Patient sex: M
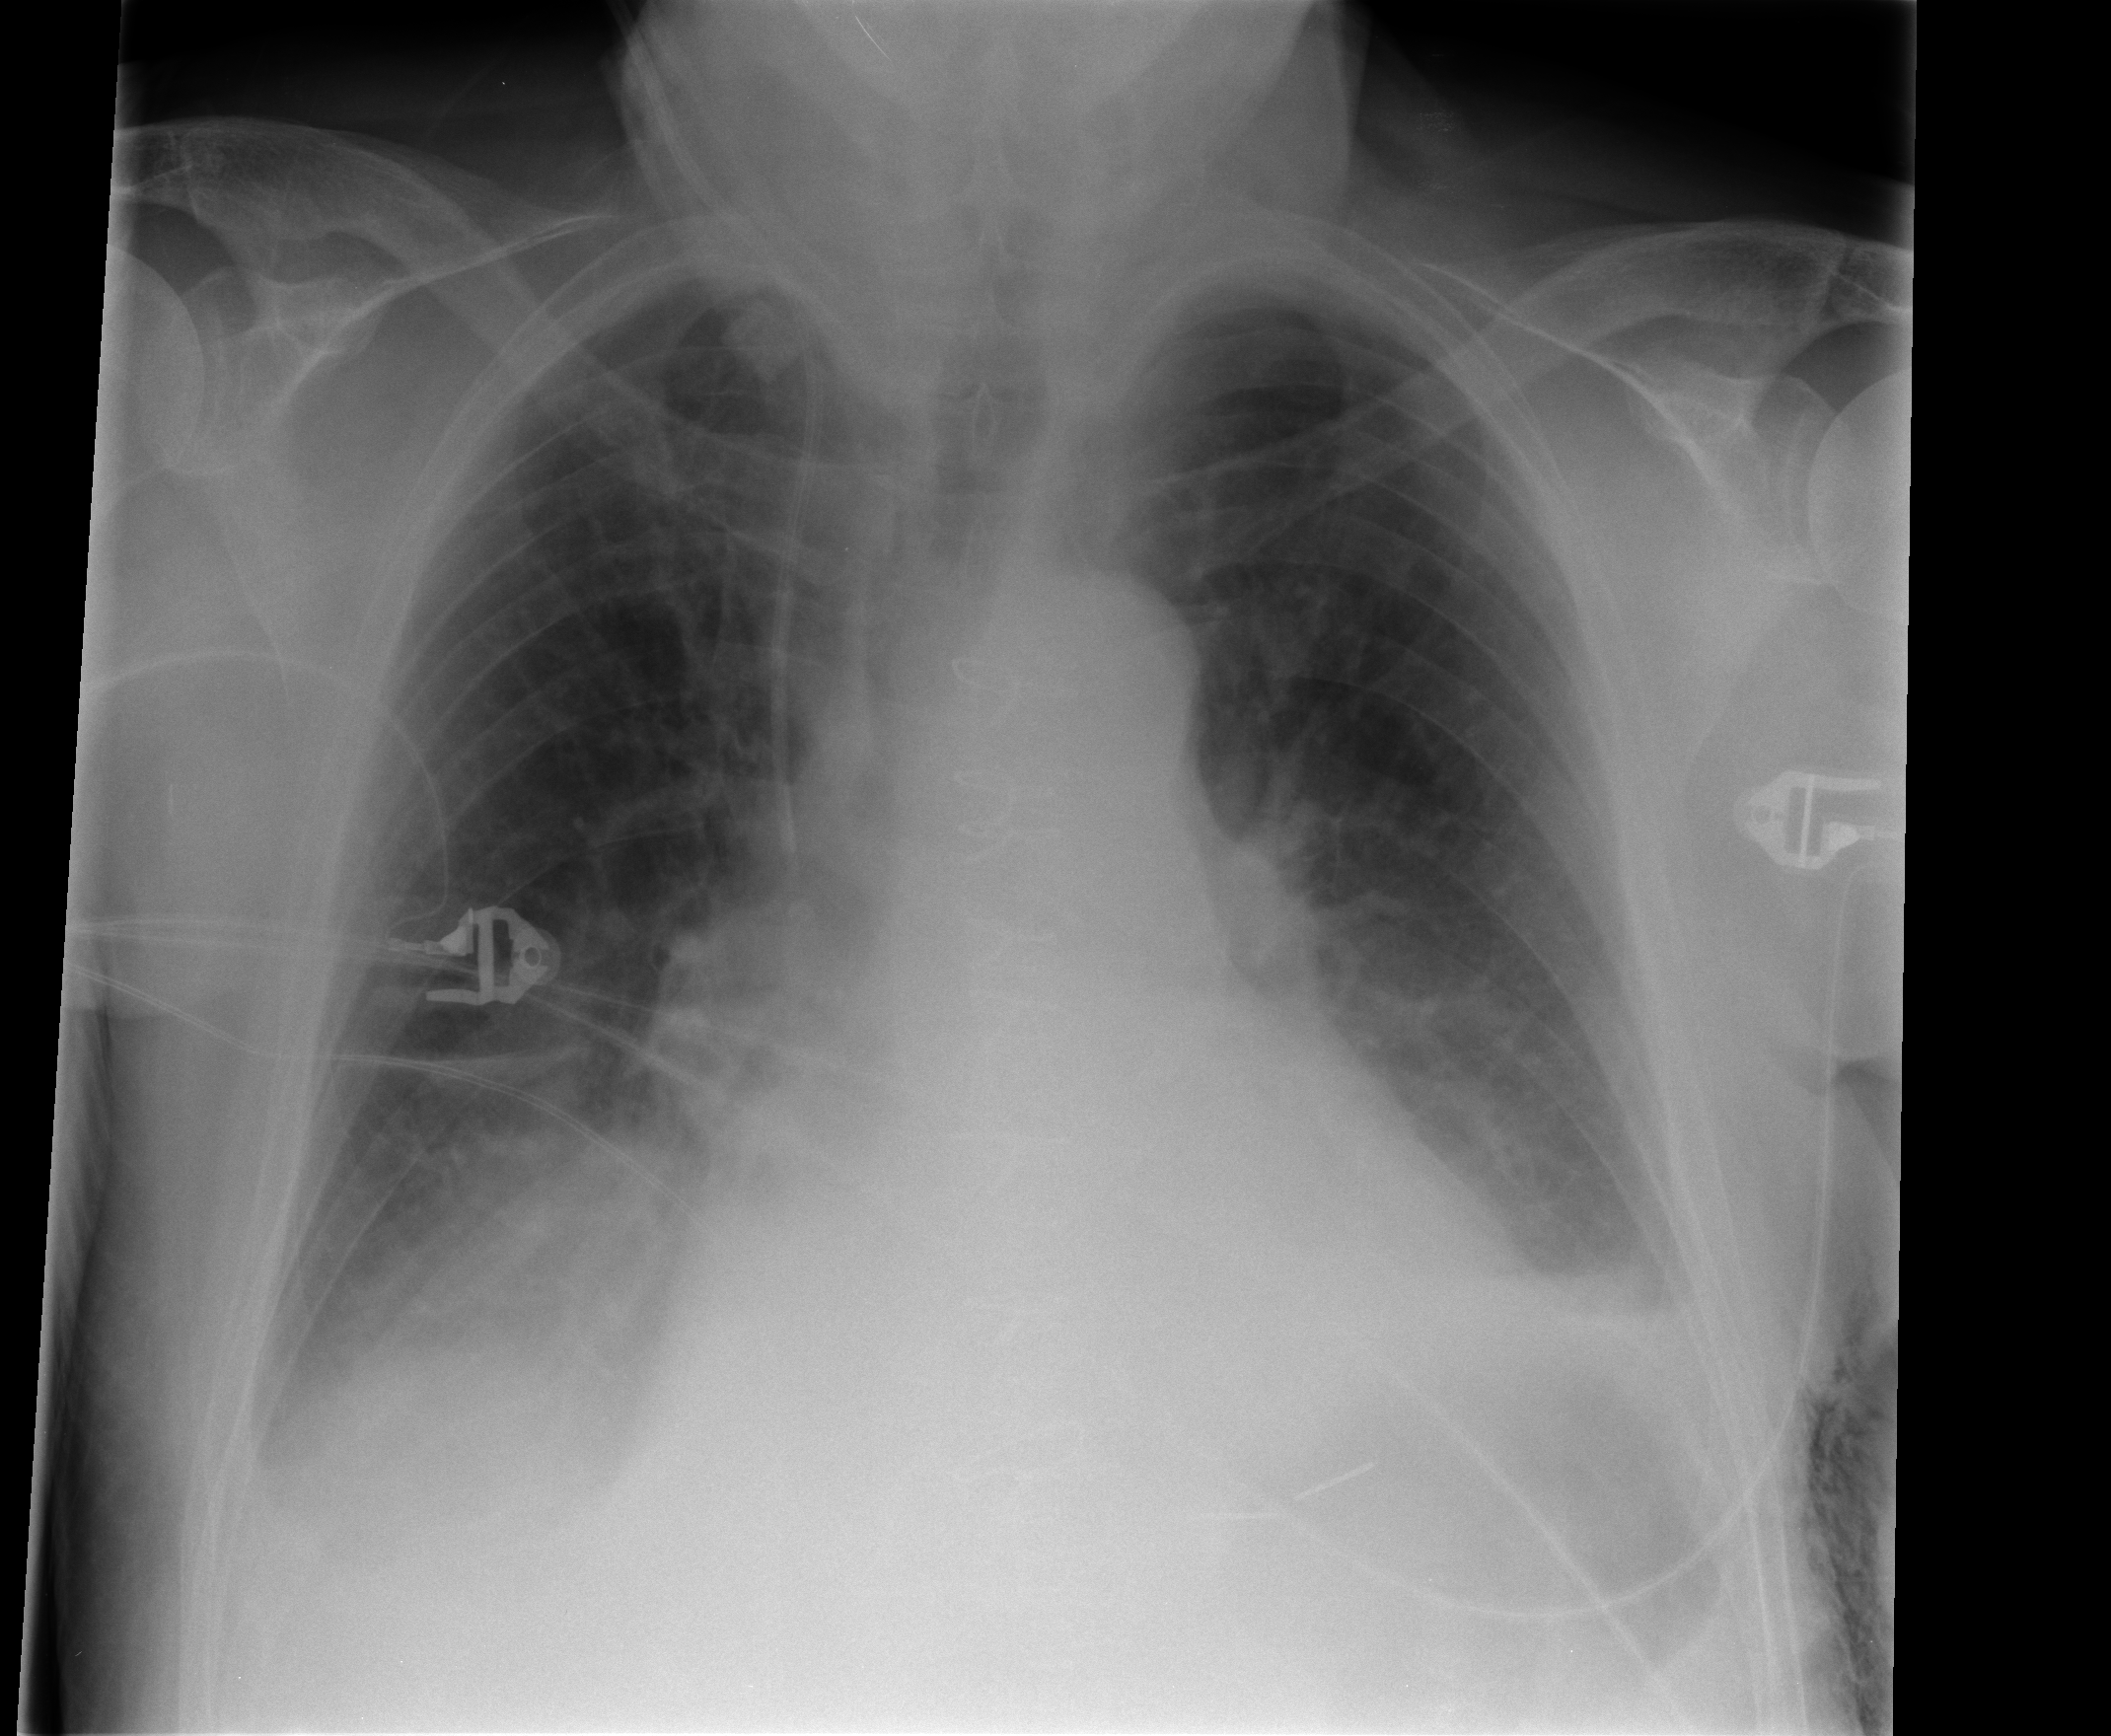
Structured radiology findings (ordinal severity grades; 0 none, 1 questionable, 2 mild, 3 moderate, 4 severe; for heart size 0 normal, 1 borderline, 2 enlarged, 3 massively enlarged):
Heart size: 3
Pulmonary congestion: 2
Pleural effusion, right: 2
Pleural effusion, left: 2
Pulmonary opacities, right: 0
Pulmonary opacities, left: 0
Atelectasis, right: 2
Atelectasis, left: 2